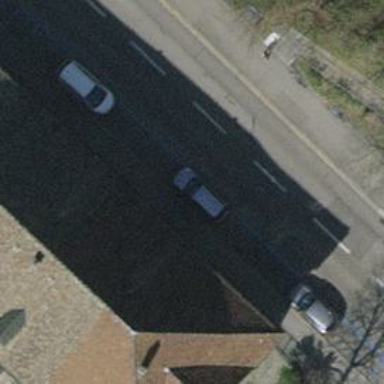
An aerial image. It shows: Parking lane designated for parking.